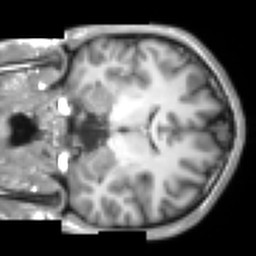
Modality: T1w
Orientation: coronal